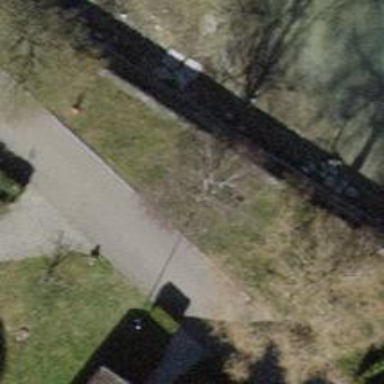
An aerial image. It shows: Bench for seating.